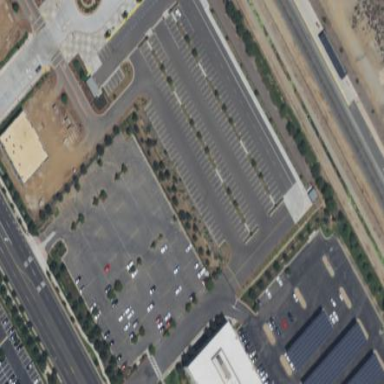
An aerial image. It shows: Parking area.